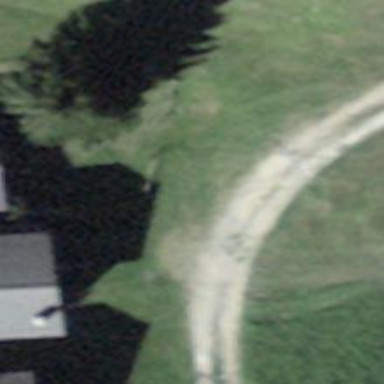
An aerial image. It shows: Unpaved unclassified road.